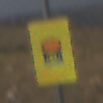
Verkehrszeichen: FahrzeugeMitWassergefaehrdenderLadungOhnePfeilsymbol
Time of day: Midday
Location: Outdoor (Nature)
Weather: PartlyCloudy
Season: NotSpecified
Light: Natural